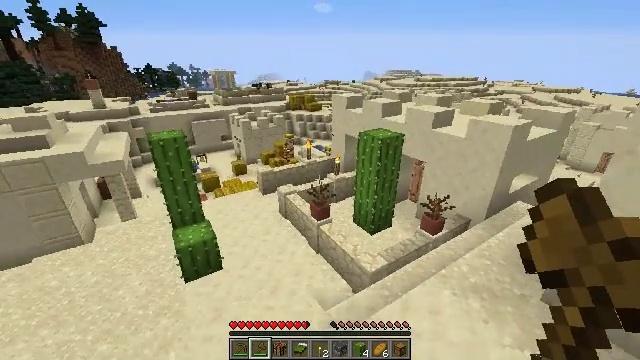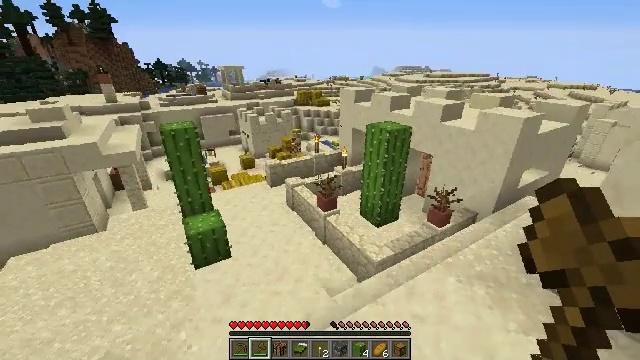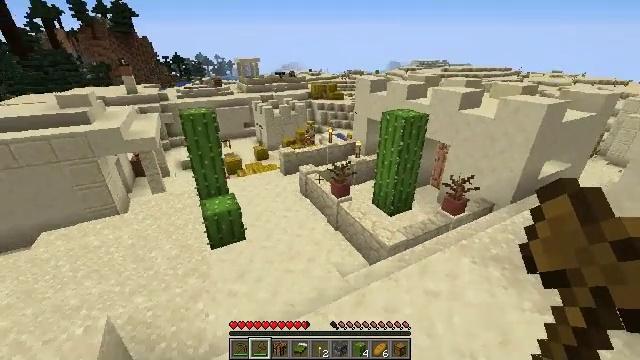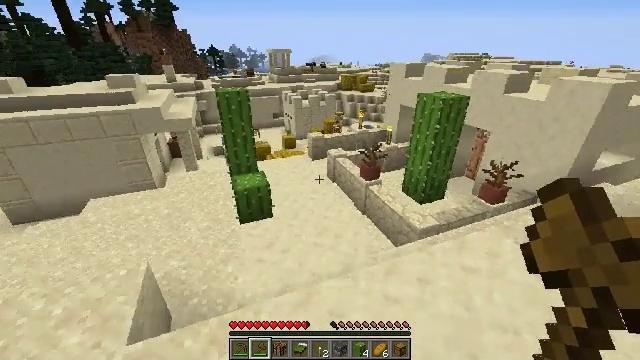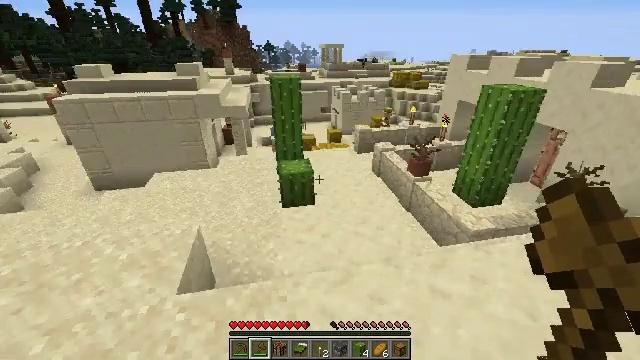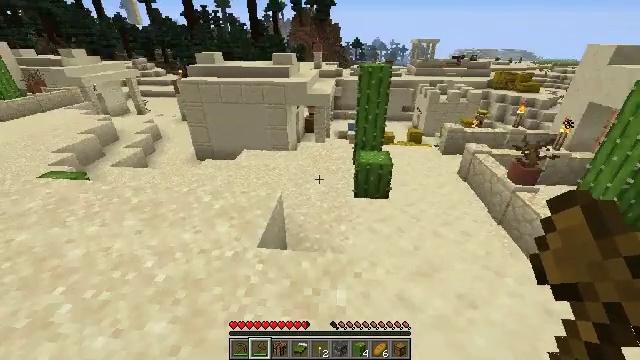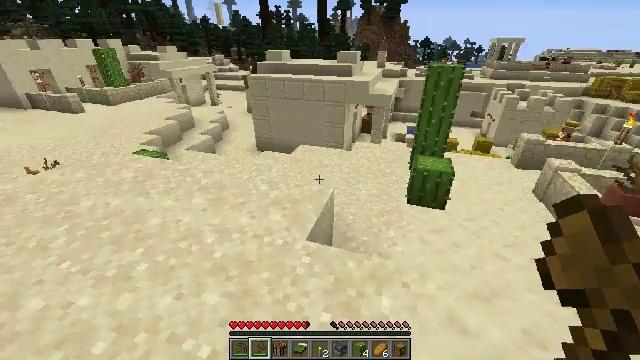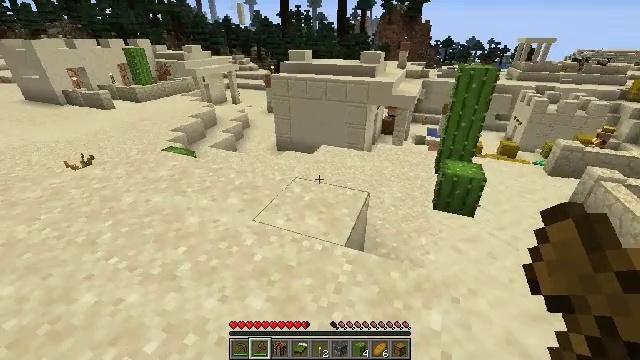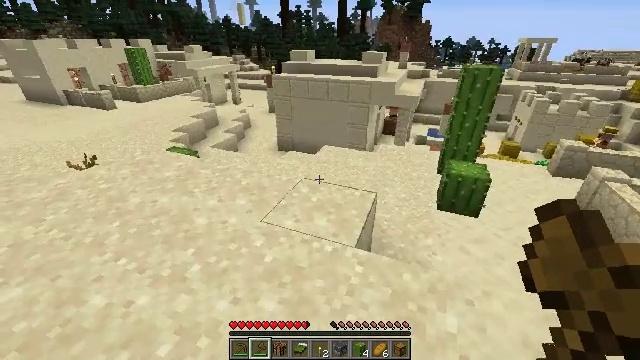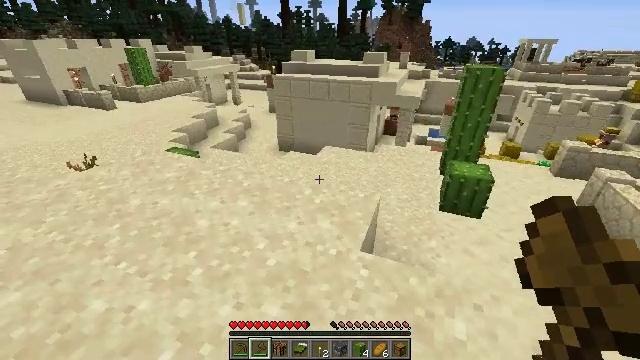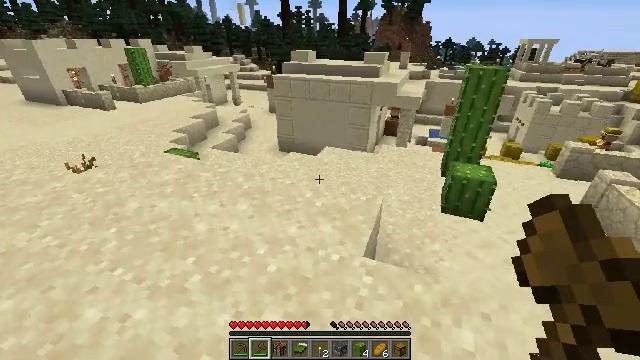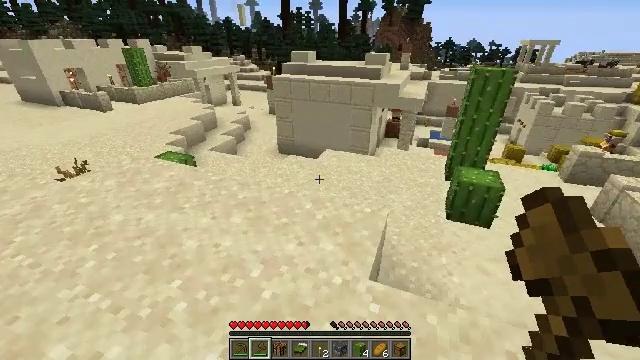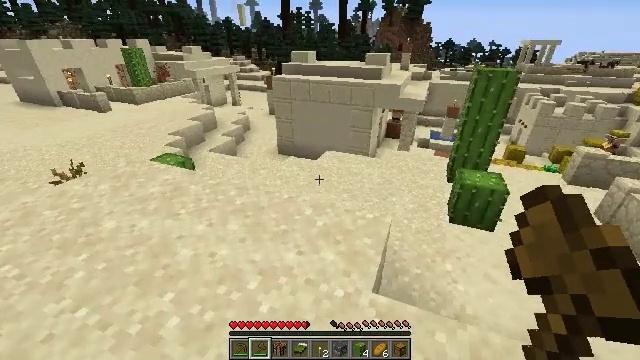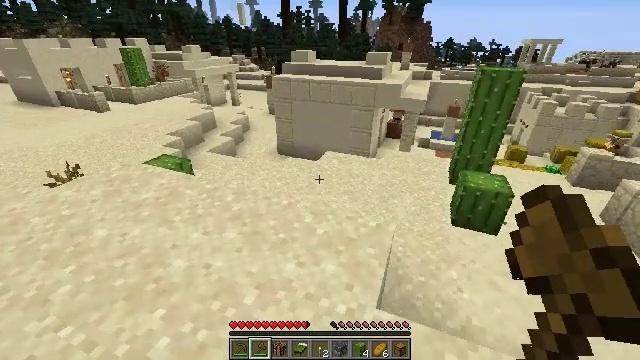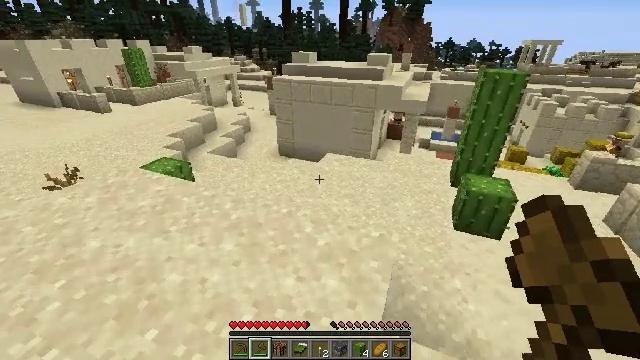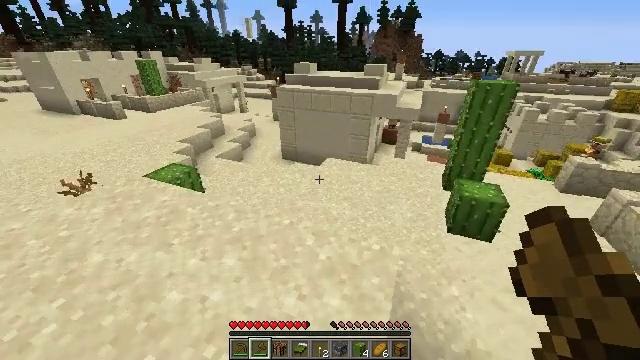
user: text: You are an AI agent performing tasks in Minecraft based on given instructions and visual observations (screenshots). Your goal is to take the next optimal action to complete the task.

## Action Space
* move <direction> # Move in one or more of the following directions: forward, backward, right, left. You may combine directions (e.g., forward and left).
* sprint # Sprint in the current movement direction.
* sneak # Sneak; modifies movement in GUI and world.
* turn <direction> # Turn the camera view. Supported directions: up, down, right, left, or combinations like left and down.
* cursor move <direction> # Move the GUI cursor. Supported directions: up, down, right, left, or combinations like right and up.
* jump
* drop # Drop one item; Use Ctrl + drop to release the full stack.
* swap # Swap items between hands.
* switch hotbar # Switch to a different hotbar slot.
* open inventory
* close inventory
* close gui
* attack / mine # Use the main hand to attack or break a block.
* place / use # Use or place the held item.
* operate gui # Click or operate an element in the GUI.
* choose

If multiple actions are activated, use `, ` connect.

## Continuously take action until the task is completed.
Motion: motion action
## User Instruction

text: Collect a hay block for crafting.
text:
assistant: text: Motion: move left, turn left
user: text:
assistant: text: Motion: move left, turn left and down
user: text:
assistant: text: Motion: move left, turn left and down
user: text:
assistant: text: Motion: move left, turn left
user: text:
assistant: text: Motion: move left, turn left
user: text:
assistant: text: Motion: move left, turn left
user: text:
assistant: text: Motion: turn left
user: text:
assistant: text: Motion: no_op
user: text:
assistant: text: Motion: move forward
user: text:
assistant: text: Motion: move forward
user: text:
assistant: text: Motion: move forward
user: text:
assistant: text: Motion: no_op
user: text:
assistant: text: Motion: move forward
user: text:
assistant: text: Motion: move forward
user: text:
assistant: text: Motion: move forward
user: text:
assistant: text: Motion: move forward
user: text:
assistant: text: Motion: move forward, turn right and up
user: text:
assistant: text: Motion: move forward, turn right
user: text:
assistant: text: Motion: move forward, turn right
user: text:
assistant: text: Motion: move forward
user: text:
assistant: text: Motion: move forward
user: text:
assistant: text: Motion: move forward
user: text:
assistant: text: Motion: move forward
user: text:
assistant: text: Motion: move forward and move left
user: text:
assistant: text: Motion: move forward and move left, turn right
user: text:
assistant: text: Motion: move forward and move left, turn right
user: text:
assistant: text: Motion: move forward and move left, turn right
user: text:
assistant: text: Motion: move forward and move left, turn right
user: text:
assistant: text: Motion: move forward and move left, turn right
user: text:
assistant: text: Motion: move forward and move left, turn right